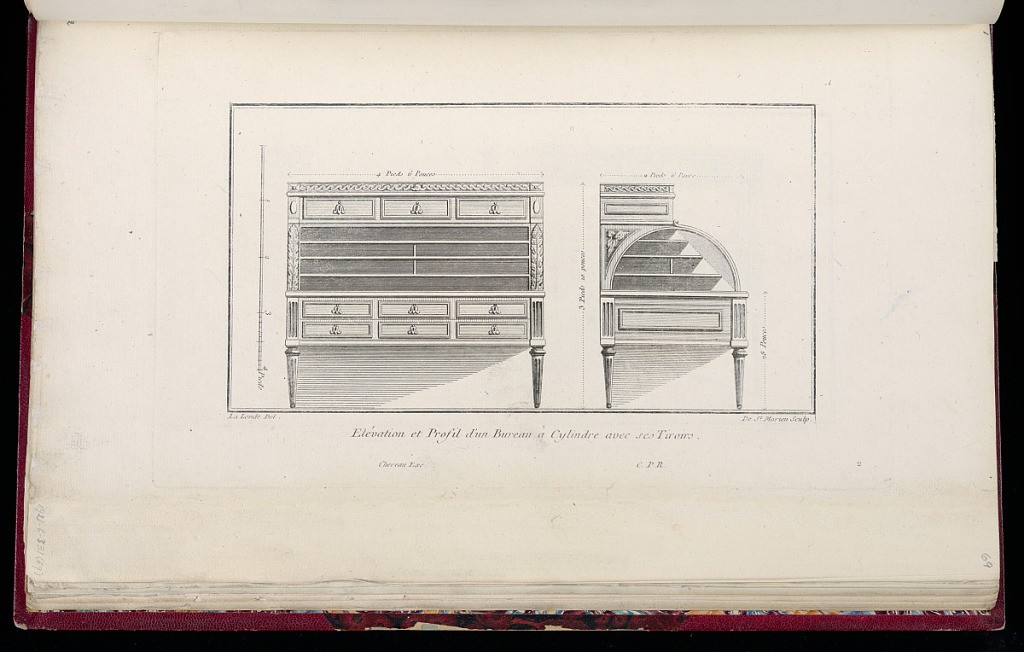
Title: Elévation et Profil d'un Bureau à Cylindre avec ses Tiroirs
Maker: Richard de Lalonde, French, active 1780–96
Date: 1775-1788
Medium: Etching on off-white laid paper
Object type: Print
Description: Elevation and profile of a design for a roll-top desk, showing the placement of its drawers. The plate is signed and numbered.